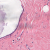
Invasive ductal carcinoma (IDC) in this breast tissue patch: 0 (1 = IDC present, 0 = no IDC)